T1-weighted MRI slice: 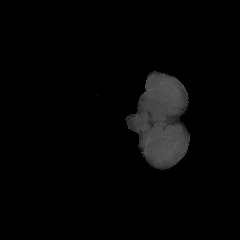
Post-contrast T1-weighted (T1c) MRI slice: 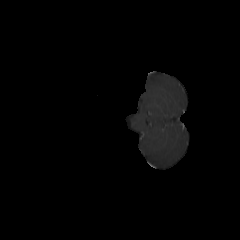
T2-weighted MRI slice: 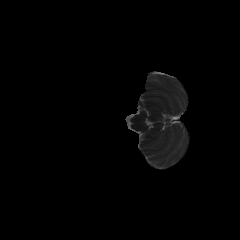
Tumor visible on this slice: no